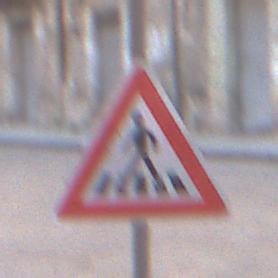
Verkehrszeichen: FussgaengerueberwegRechts
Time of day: MorningAfternoon
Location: Outdoor (Urban)
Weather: PartlyCloudy
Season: NotSpecified
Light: Natural